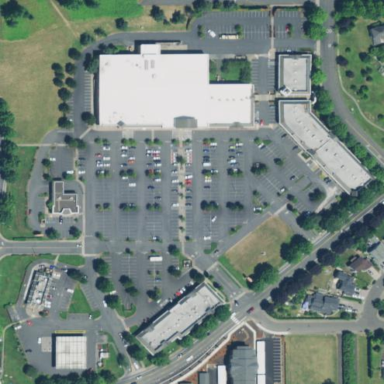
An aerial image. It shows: Retail area.